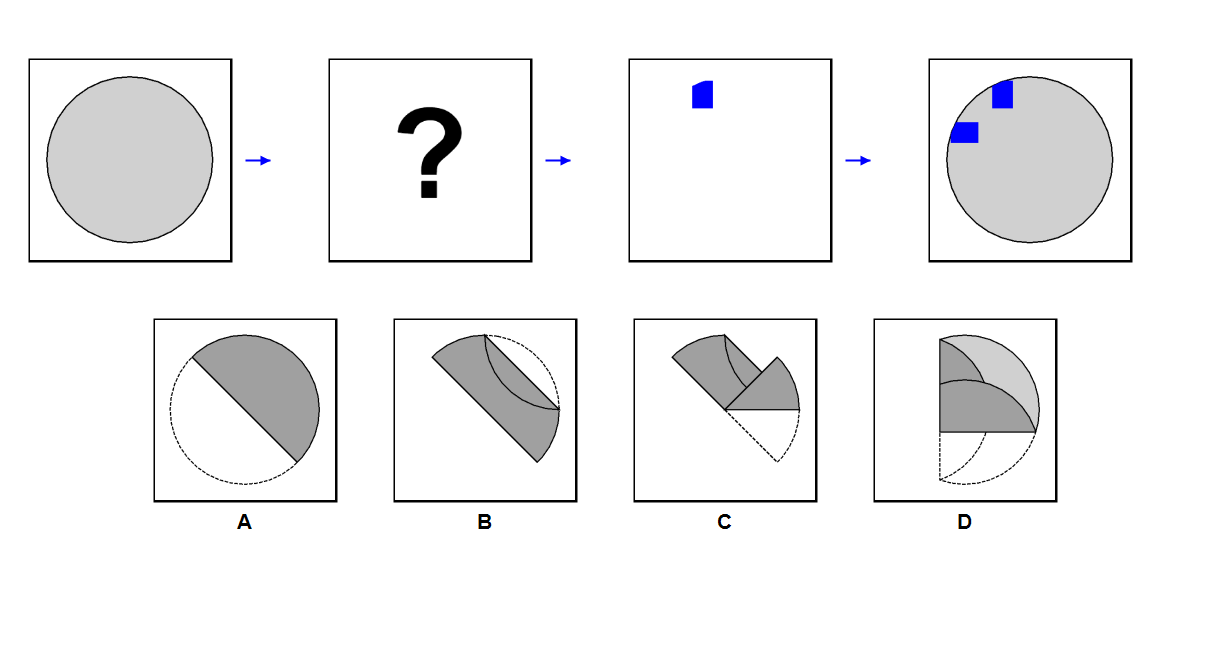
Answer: D